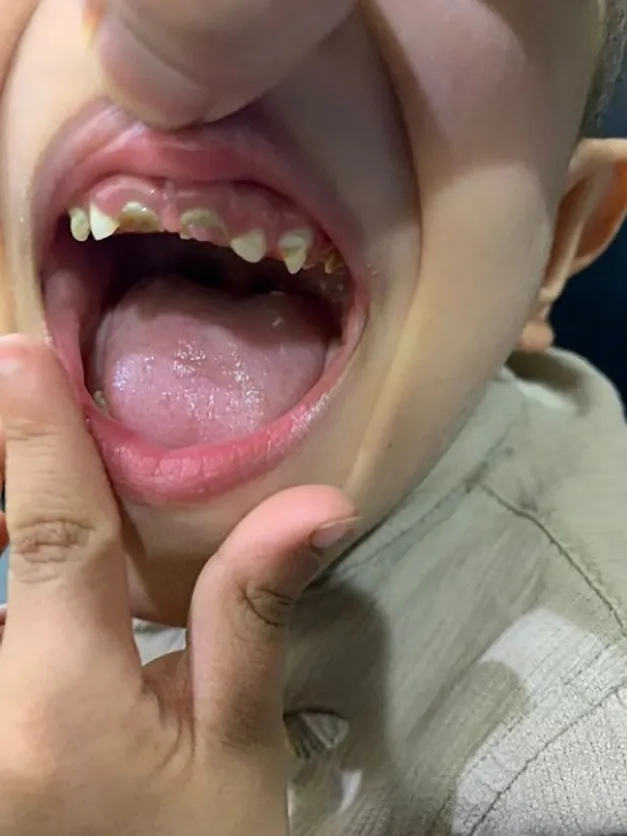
Dental caries in the upper incisors and molar teeth.
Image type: medical_photograph (other_medical_photograph)